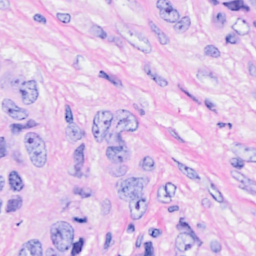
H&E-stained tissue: Breast